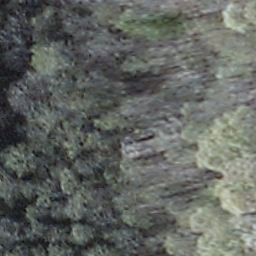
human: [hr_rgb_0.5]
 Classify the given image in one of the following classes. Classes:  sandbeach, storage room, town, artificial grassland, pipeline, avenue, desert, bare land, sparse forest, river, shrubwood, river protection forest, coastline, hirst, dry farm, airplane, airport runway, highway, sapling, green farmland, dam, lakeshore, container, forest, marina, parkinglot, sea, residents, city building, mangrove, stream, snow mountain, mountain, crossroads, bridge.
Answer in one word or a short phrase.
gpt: shrubwood